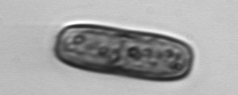
Label: Ephemera